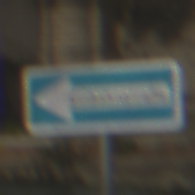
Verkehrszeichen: EinbahnstrasseLinksweisend
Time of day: MorningAfternoon
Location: Outdoor (Suburban)
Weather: PartlyCloudy
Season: NotSpecified
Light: Natural